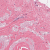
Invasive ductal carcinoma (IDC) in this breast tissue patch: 0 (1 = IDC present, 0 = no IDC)